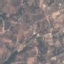
Land use / land cover: PermanentCrop